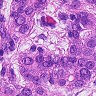
Metastatic tissue present: yes